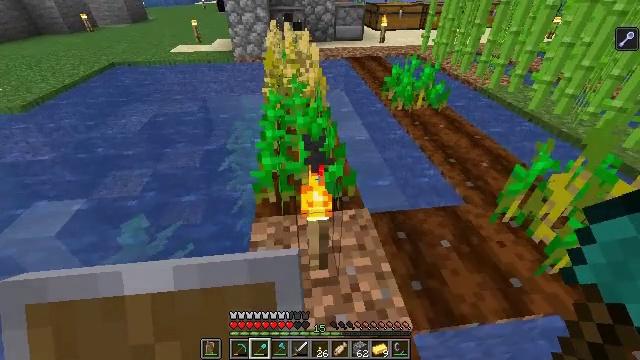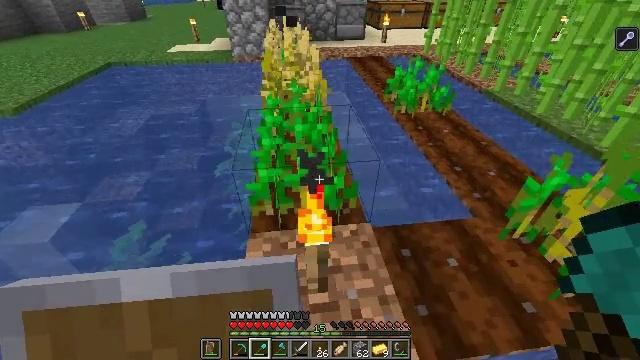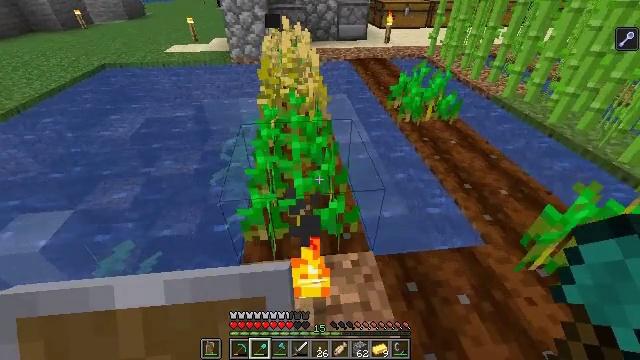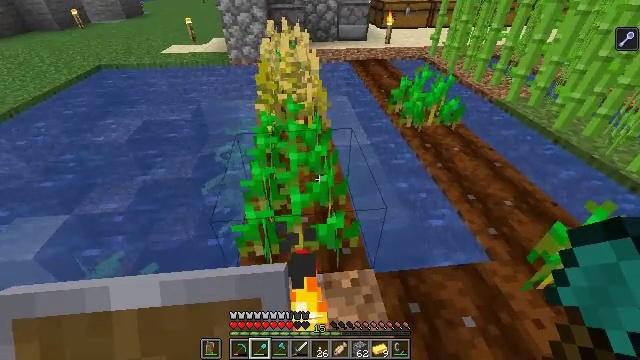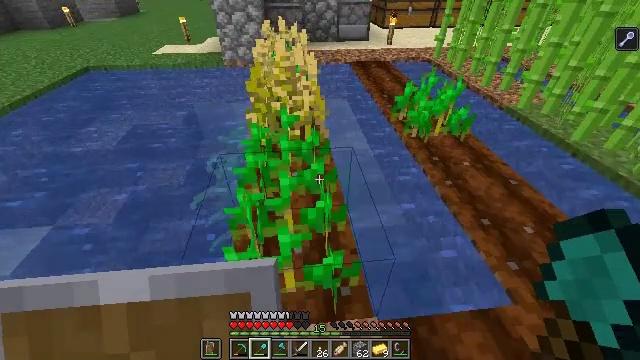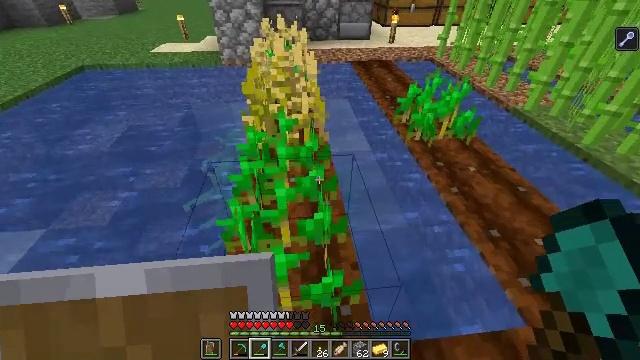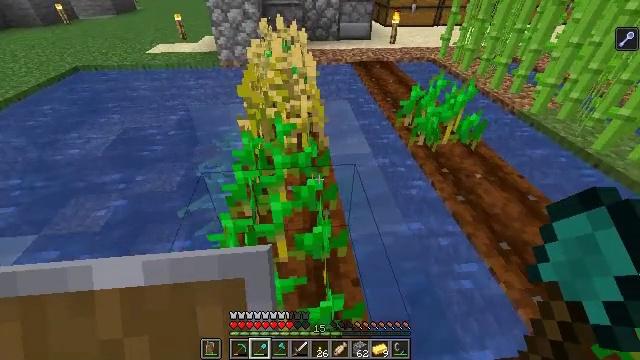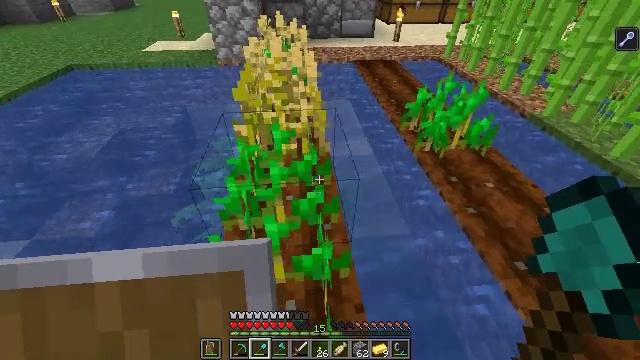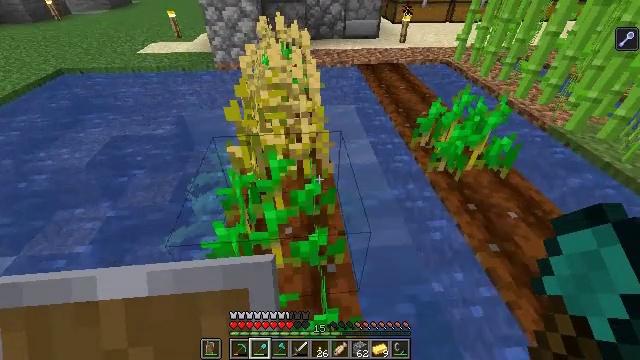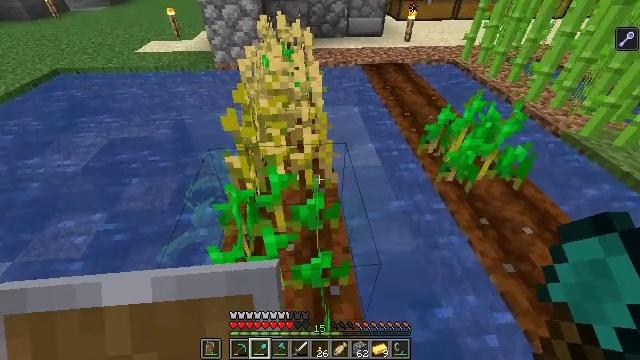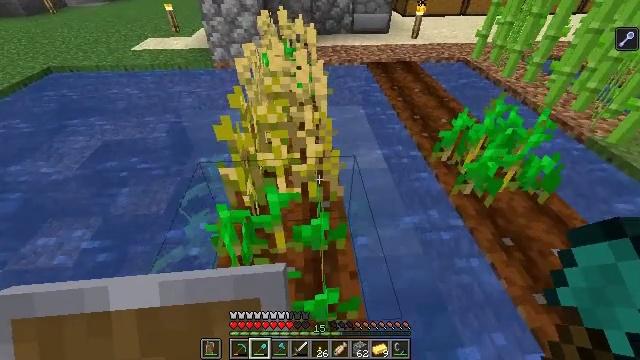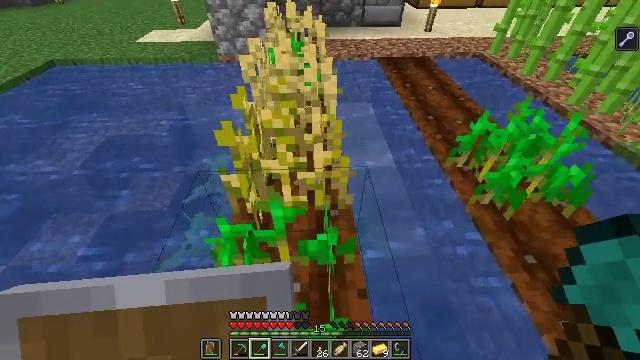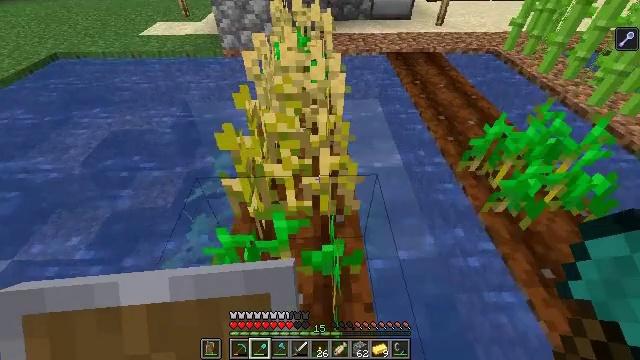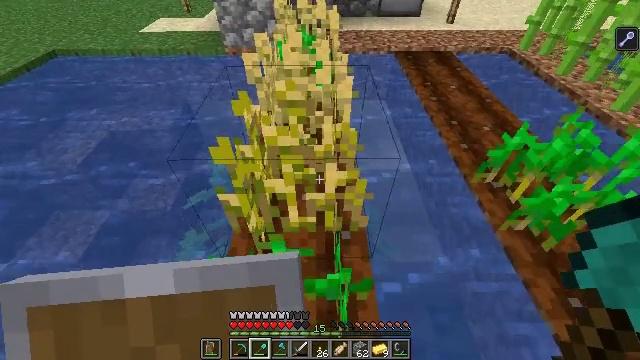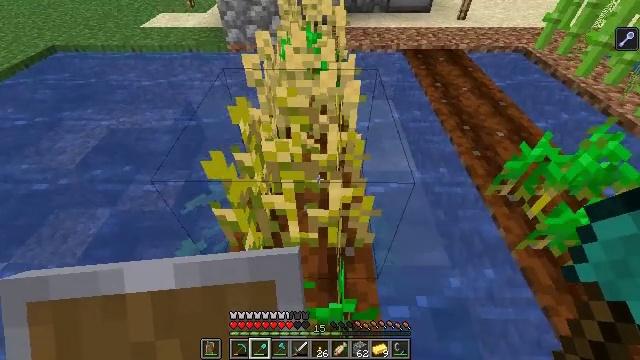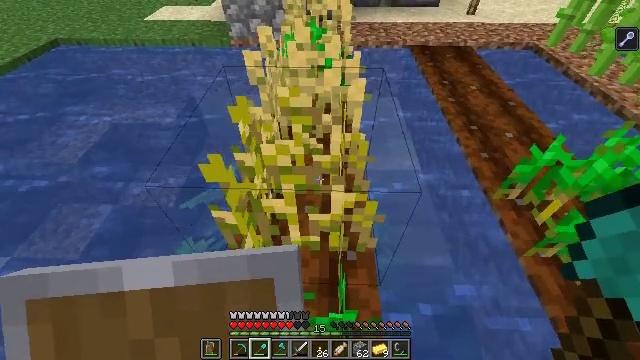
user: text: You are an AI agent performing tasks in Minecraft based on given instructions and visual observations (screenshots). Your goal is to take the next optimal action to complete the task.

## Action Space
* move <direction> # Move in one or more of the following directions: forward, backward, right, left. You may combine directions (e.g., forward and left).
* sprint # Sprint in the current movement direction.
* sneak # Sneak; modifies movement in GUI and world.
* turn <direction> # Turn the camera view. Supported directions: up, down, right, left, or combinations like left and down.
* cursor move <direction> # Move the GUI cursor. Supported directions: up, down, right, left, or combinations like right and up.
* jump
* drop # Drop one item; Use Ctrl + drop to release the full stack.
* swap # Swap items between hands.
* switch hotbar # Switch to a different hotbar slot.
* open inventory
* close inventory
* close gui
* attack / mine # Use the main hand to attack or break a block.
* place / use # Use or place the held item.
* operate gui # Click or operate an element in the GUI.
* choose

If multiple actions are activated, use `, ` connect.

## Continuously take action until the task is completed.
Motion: motion action
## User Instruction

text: Gather wheat by left-clicking on it.
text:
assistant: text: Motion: move forward
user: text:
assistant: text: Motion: move forward
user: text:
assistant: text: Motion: move forward
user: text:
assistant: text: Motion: move forward
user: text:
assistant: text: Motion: move forward
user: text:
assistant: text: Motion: move forward
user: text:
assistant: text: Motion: move forward
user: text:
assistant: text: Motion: move forward
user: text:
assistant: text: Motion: move forward
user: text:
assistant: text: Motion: move forward
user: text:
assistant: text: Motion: move forward, turn left and down
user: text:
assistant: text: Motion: move forward, turn left and down
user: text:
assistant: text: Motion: move forward, turn left
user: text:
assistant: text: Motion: turn left and down
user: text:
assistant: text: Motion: turn left and down
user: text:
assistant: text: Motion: no_op
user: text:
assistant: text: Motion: no_op
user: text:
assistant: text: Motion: no_op
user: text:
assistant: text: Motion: move forward
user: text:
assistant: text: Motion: move forward
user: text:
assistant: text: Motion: move forward
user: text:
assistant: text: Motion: move forward
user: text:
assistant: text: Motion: move forward
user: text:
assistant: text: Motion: move forward
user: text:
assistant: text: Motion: move forward, turn down
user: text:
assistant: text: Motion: move forward, turn down
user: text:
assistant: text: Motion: turn down
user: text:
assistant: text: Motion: turn down
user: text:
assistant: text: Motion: turn down
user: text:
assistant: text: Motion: turn down